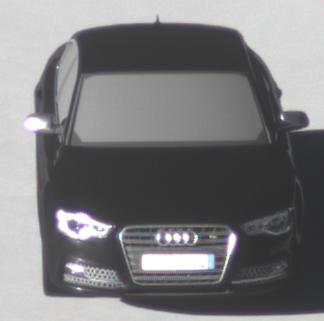
Make: Audi
Model: S5
Detailed model: F5
Model produced from: 2016
Model produced until: 2019
Doors: 2
Color: black
Road condition: dry road
Daytime: morning or afternoon
Contrast: high contrast